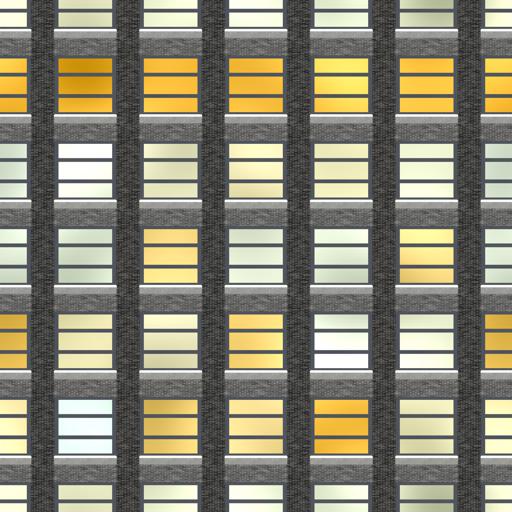
Tags: facade skyscraper